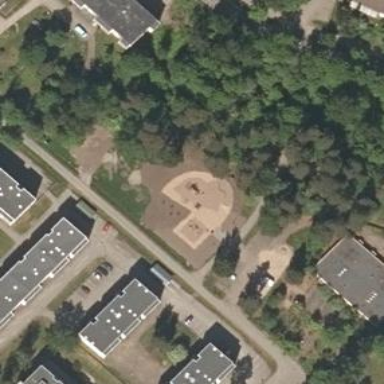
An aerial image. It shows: Playground area for leisure land.